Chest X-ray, PA view. Patient: 71 years old, sex F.
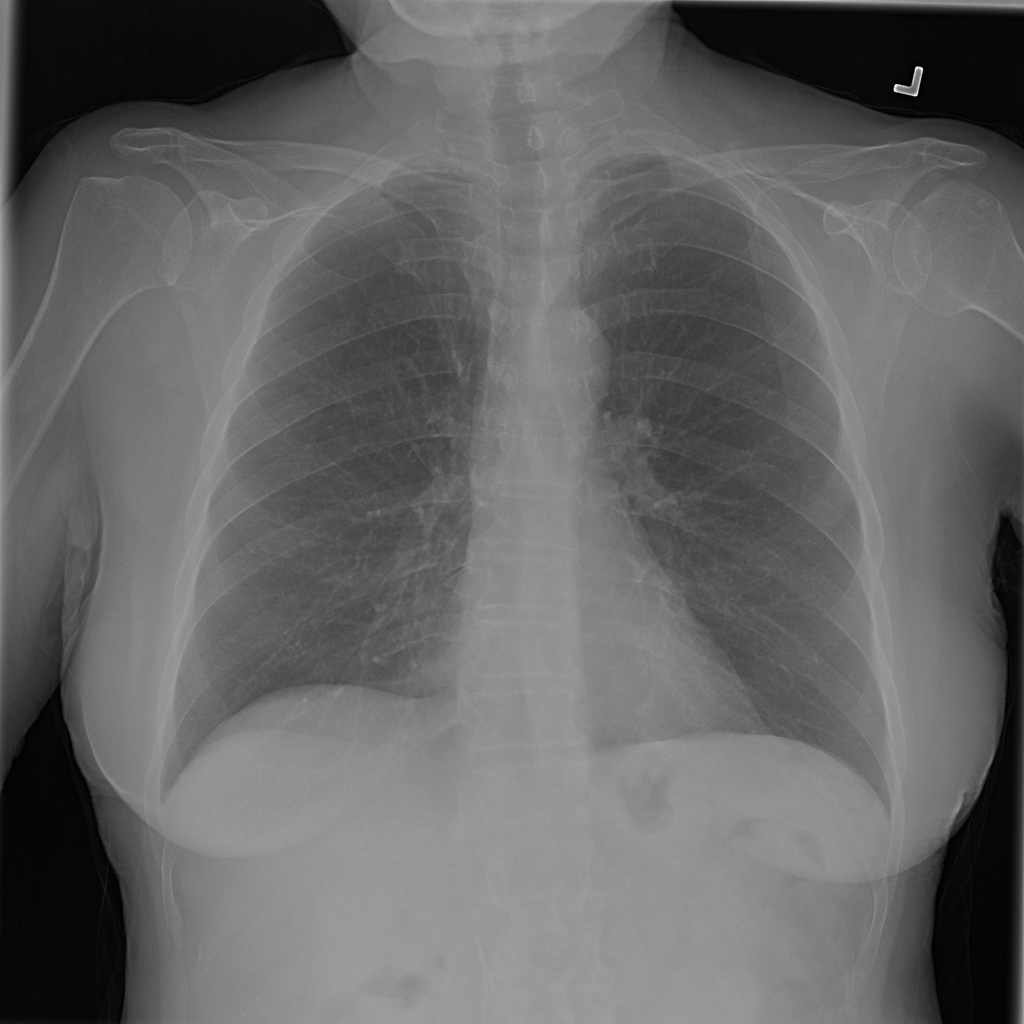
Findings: No Finding